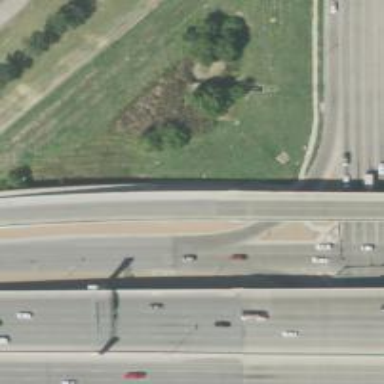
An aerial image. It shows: There is secondary road bridge with frontage road.